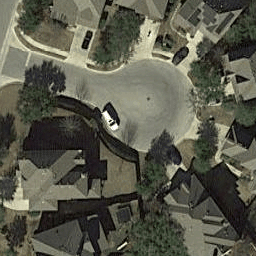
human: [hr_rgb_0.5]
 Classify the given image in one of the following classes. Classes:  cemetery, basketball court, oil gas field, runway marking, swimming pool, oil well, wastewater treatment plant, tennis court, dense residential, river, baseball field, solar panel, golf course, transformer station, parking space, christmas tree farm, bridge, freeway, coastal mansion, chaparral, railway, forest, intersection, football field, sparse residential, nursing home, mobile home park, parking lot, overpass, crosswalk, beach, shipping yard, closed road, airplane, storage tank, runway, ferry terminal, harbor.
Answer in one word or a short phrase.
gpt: closed road